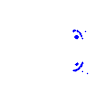
Particle: proton